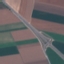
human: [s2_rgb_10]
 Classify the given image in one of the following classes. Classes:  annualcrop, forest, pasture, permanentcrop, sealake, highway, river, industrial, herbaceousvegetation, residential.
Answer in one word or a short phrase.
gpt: Highway